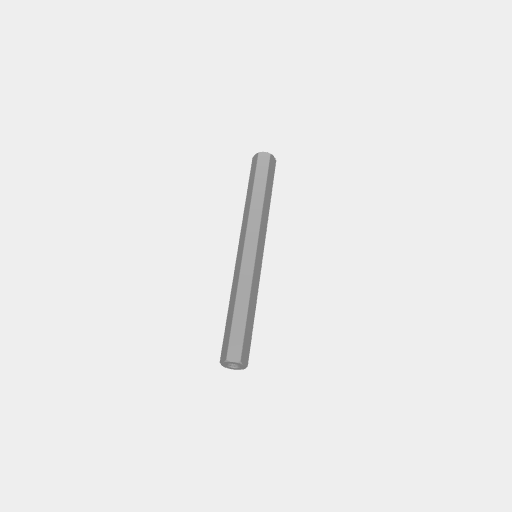
Part: Standoff8RID72